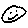
Label: circle